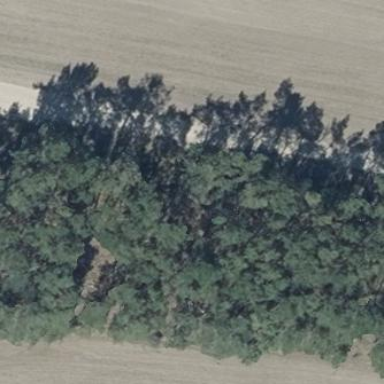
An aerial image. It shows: Forest area.